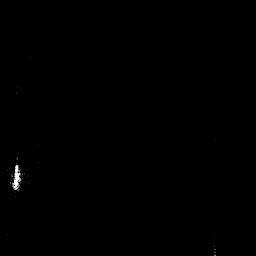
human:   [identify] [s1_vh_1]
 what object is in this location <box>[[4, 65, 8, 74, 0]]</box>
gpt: <ref>1 small ship at the bottom left</ref>